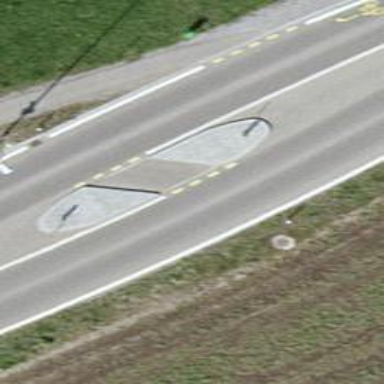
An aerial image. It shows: Asphalt cycleway.